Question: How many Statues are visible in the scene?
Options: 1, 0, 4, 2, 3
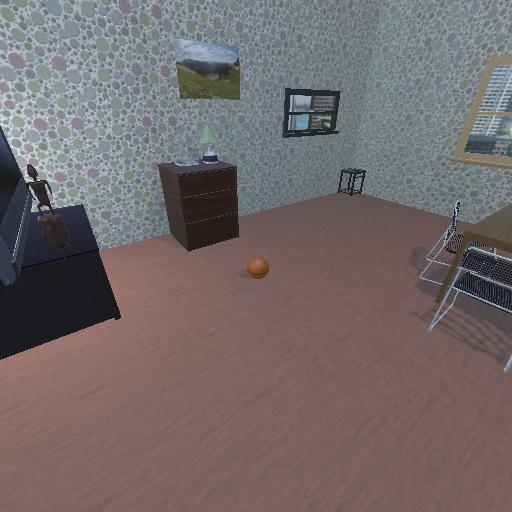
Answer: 1